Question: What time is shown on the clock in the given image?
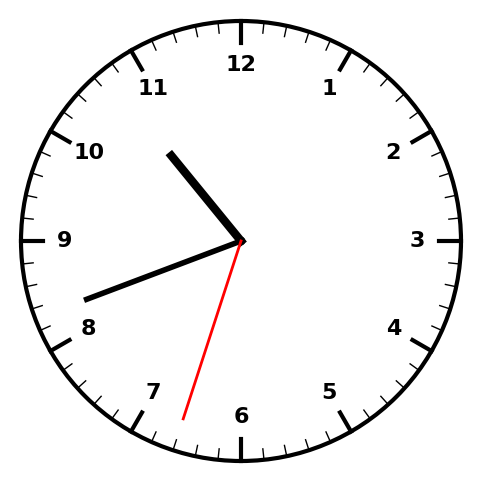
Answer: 10:41:33